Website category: jobs
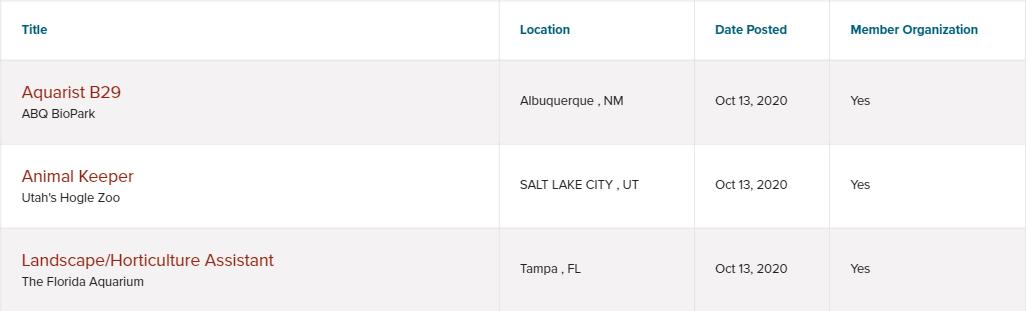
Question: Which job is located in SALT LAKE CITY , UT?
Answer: Animal Keeper

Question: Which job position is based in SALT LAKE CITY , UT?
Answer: Animal Keeper

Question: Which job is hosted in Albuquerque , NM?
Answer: Aquarist B29

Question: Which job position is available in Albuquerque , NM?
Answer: Aquarist B29

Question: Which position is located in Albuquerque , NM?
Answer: Aquarist B29

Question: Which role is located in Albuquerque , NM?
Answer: Aquarist B29

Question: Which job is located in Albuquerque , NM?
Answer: Aquarist B29

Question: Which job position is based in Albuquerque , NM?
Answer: Aquarist B29